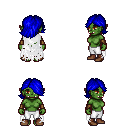
a pixel art fantasy rpg character, female body template, orc, green skin, white tattered cape, white pants, blue swoop hairstyle, leather bracers, brown shoes, four views (front, back, left, right), 2x2 character sprite sheet, small pixel art, hard edges, no anti-aliasing